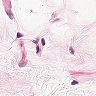
Metastatic tissue present: no